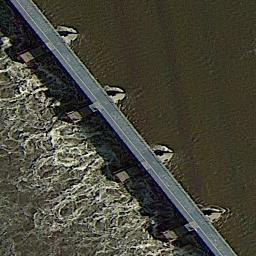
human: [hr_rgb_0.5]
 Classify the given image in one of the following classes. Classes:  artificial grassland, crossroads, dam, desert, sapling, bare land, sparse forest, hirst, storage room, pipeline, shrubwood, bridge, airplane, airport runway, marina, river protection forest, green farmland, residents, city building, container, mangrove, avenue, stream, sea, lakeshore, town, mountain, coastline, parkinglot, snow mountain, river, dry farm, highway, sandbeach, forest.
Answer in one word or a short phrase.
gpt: dam